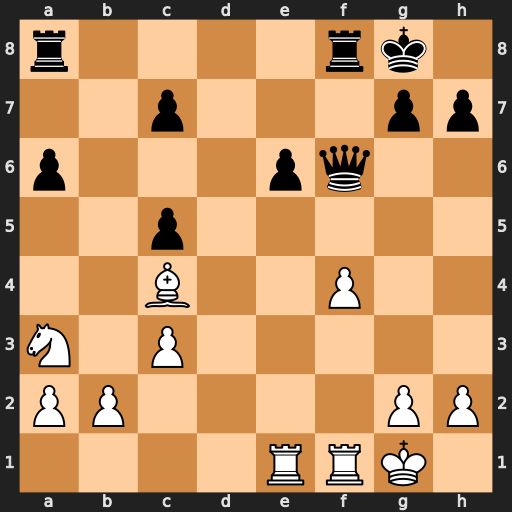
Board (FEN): r4rk1/2p3pp/p3pq2/2p5/2B2P2/N1P5/PP4PP/4RRK1
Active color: w
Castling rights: -
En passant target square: -
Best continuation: Rxe6 Kh8 Rxf6